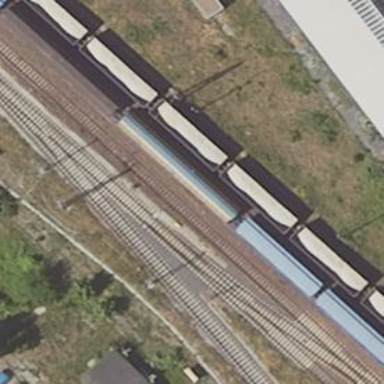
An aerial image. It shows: Railway signal.